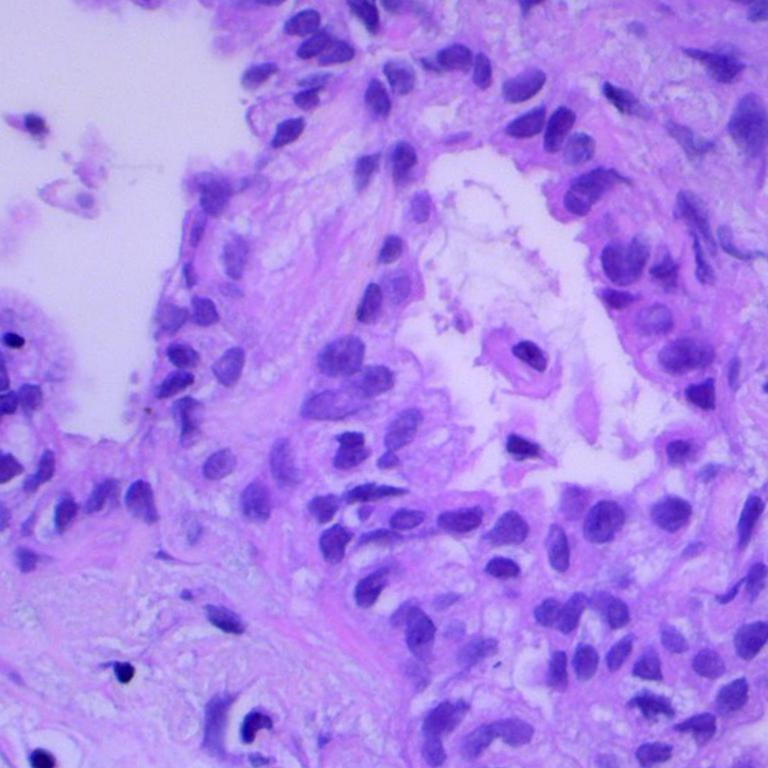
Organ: lung
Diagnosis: adenocarcinomas